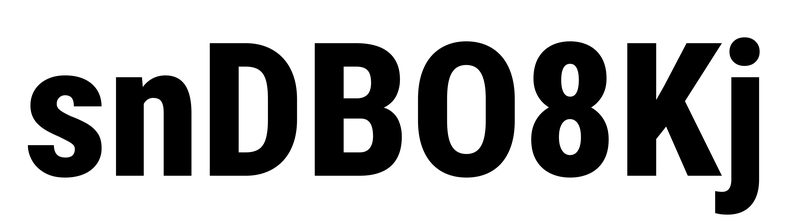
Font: Roboto_Condensed_ExtraBold